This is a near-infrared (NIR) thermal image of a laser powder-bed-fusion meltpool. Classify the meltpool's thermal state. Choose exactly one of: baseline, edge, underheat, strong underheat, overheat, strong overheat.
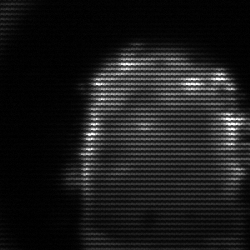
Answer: baseline